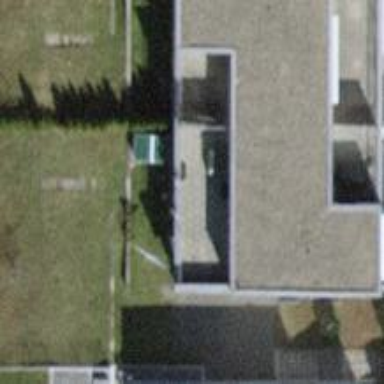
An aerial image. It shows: Semidetached house with flat roof.